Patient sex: M
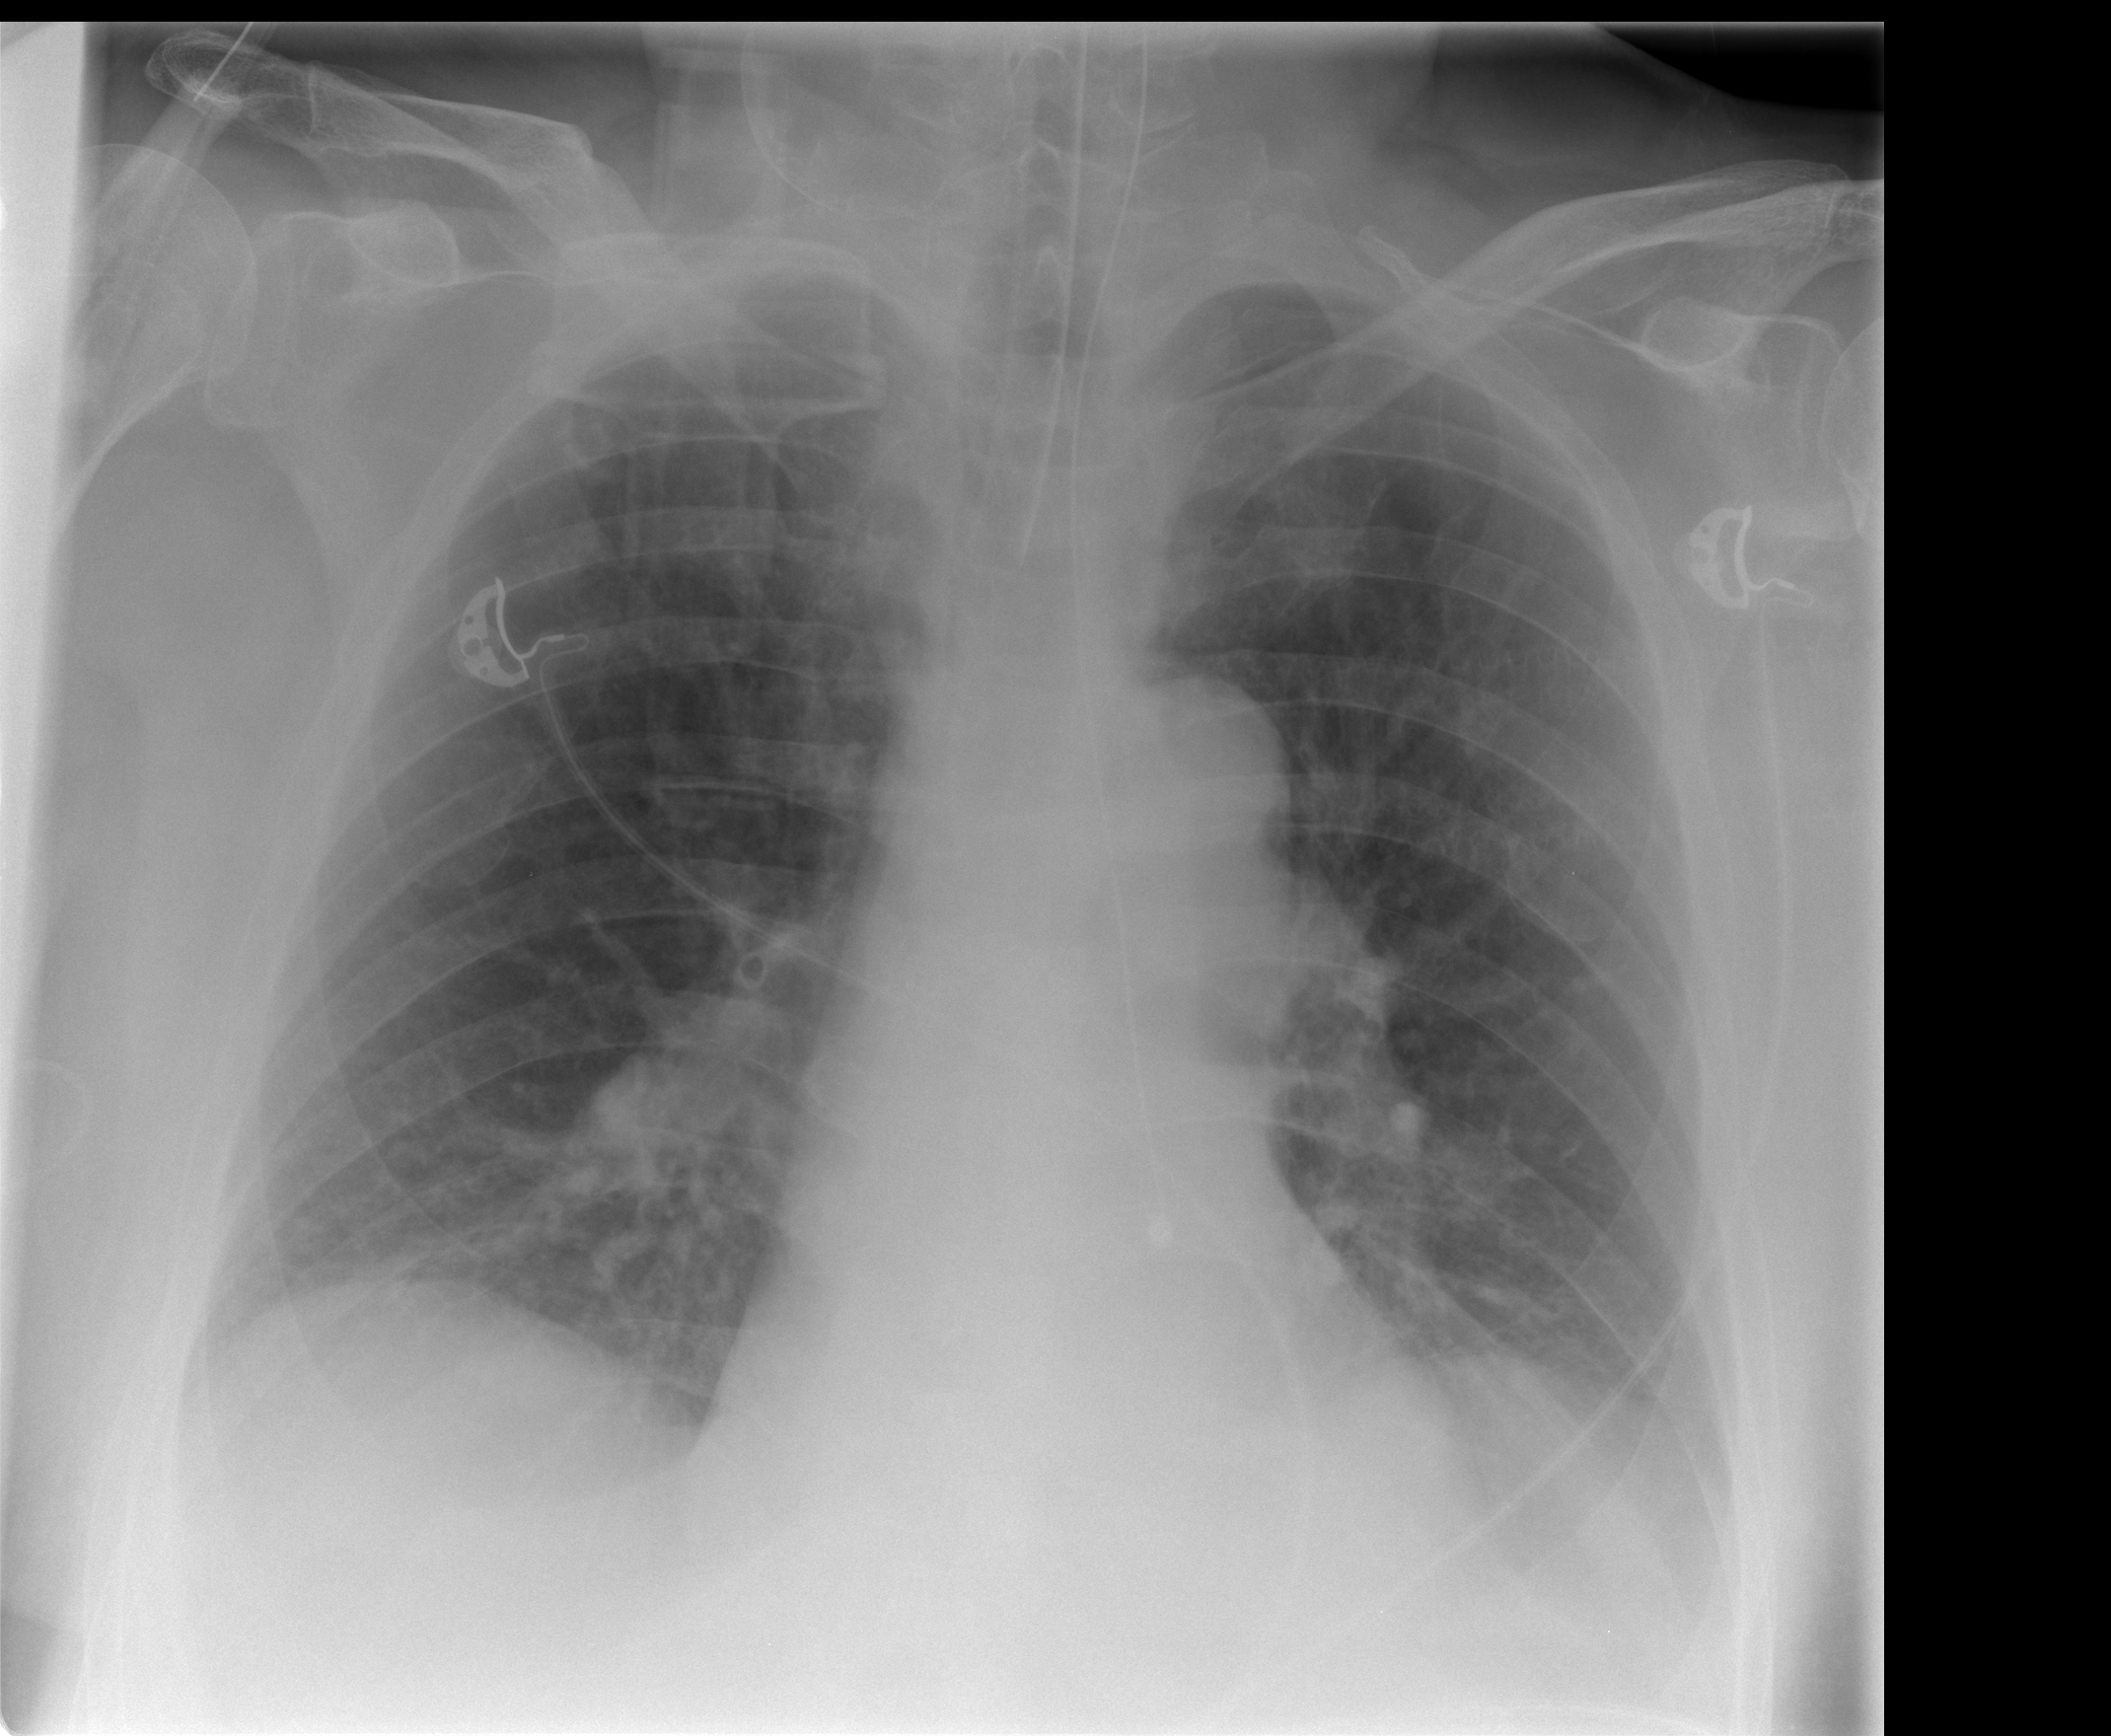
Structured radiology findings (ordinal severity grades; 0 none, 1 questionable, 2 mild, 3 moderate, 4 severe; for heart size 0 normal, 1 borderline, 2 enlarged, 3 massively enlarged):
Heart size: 0
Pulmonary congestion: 0
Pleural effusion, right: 0
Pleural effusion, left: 0
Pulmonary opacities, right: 1
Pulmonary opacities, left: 0
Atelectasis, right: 0
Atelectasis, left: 0